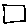
Label: square